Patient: sex M, age 76
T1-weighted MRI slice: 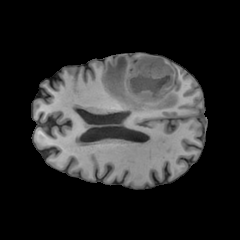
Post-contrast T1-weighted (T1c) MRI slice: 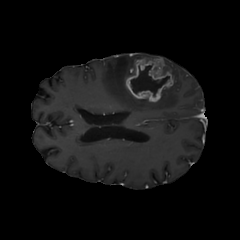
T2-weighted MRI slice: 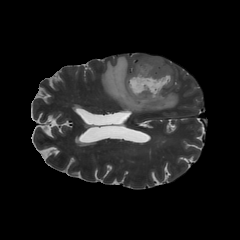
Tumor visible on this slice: yes
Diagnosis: Glioblastoma, IDH-wildtype
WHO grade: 4